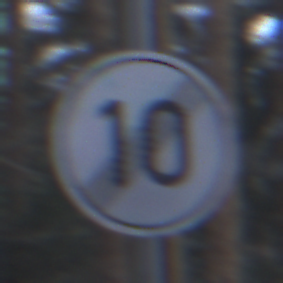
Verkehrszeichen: EndeGeschwindigkeit10
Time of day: MorningAfternoon
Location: Outdoor (Nature)
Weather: Overcast
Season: Winter
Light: Natural